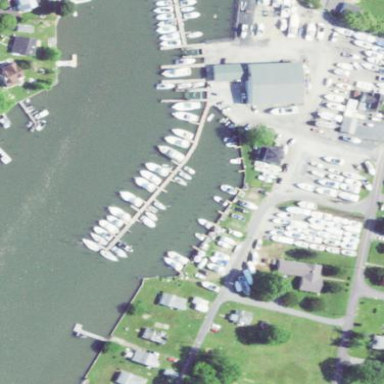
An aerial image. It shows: Marina on leisure land.